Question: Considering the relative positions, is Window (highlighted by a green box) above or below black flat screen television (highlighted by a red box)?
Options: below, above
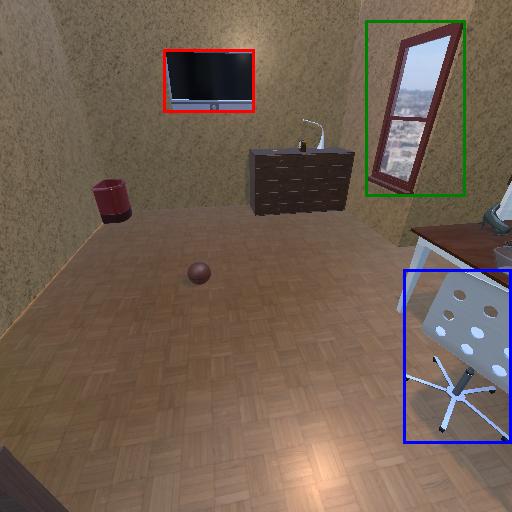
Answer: below